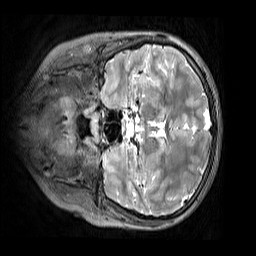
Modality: T2w
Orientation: coronal
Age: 10
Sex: female
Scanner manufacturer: siemens
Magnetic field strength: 3 T
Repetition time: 3.2 s
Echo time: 0.408 s